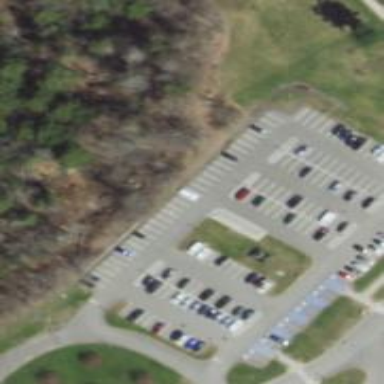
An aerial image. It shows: Parking area.